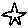
Label: star